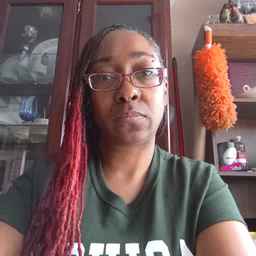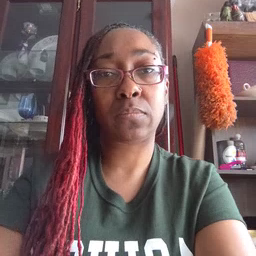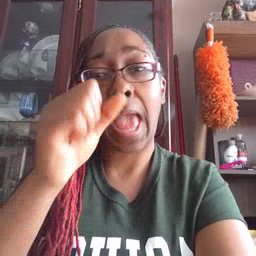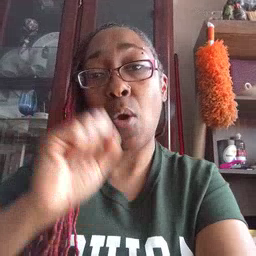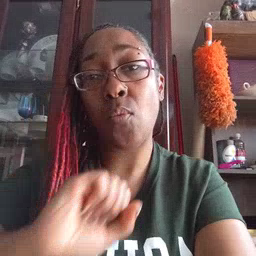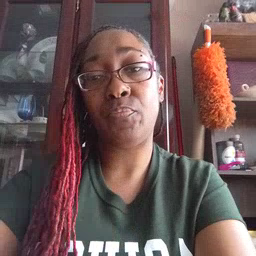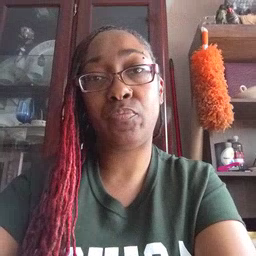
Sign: icecream